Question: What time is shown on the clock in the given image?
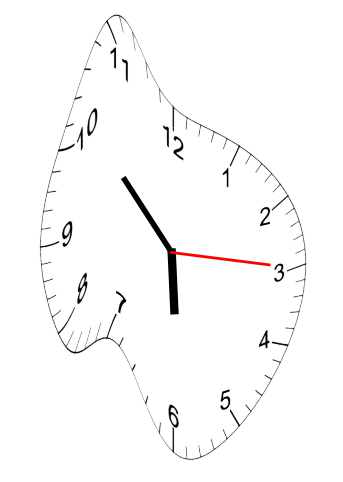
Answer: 05:52:15